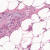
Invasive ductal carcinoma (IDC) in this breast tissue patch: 0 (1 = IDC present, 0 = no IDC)